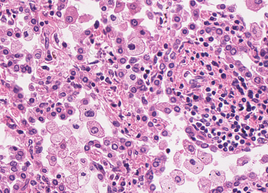
Tumor epithelial tissue: yes
Tumor-associated stroma tissue: yes
Normal tissue: no